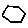
Label: hexagon